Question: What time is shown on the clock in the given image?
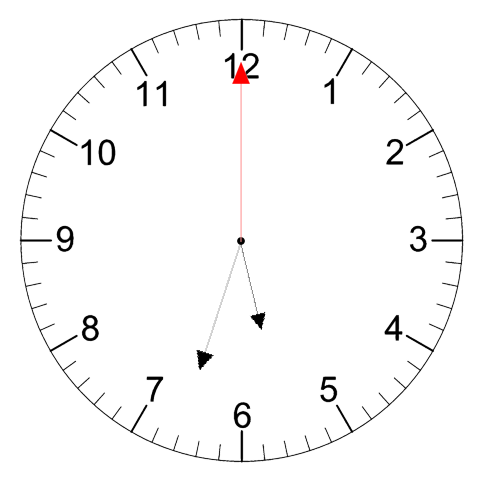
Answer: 05:33:00